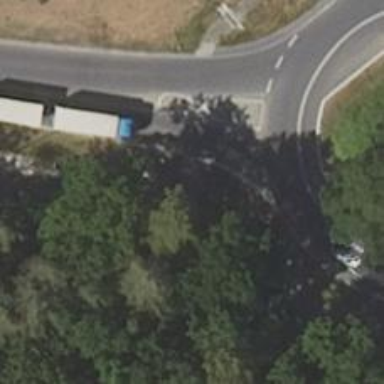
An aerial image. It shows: Footway along the road.